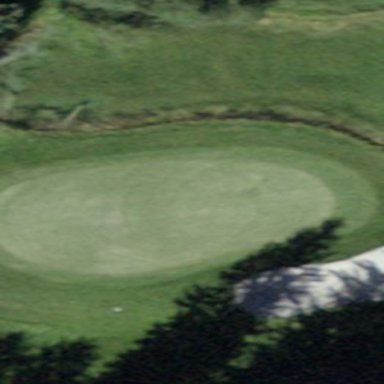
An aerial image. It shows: Picturesque green golfing area with grass land use.